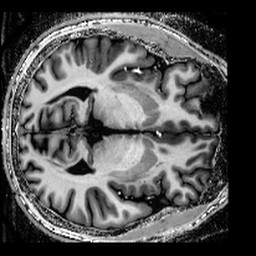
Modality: T1w
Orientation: axial
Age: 29
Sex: male
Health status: healthy
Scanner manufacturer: siemens
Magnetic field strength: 9.4 T
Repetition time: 9 s
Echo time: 0.0023 s